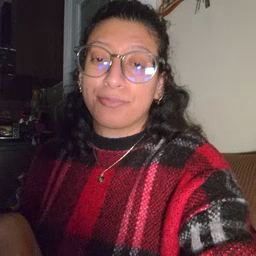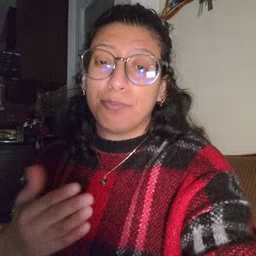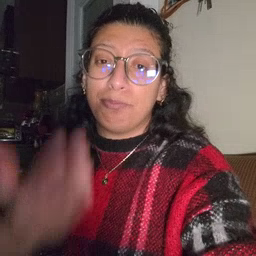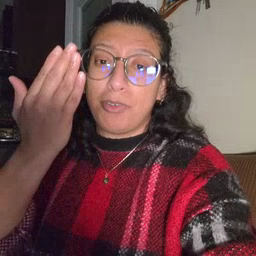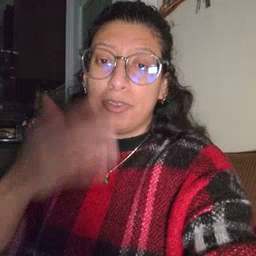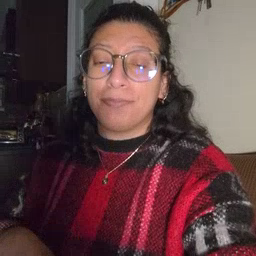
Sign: morning